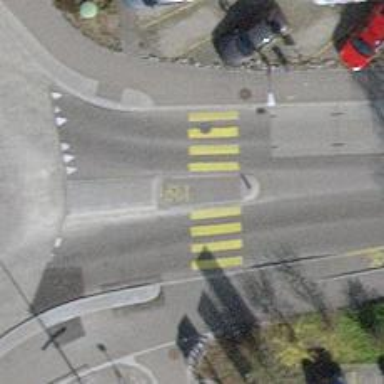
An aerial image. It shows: Paved footway with asphalt surface for both pedestrians and cyclists. It includes crossing for pedestrians.